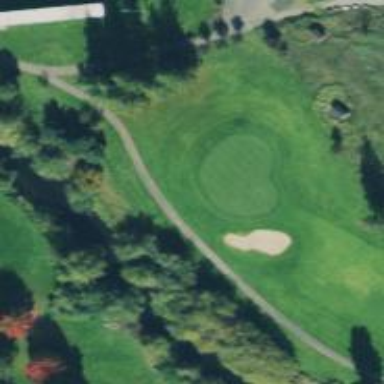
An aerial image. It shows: Service road designated as golf cart path.